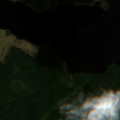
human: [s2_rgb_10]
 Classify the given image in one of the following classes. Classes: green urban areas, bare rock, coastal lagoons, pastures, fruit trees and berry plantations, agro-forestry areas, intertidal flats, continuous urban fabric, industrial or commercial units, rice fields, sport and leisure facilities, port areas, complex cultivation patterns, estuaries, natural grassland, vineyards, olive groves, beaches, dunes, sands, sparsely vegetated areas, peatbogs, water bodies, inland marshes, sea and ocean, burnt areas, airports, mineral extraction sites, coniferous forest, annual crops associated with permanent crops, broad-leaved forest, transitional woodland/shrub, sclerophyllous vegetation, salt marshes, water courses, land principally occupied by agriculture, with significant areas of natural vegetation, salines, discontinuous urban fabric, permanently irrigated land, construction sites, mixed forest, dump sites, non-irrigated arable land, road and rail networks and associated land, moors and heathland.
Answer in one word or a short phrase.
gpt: coniferous forest, mixed forest, water bodies